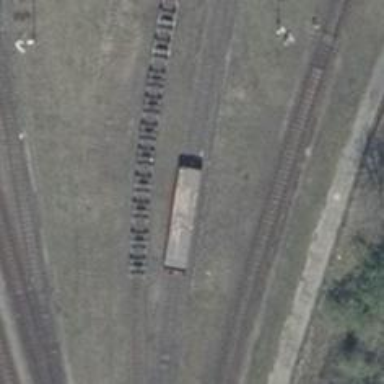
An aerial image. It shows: Rail spur service.